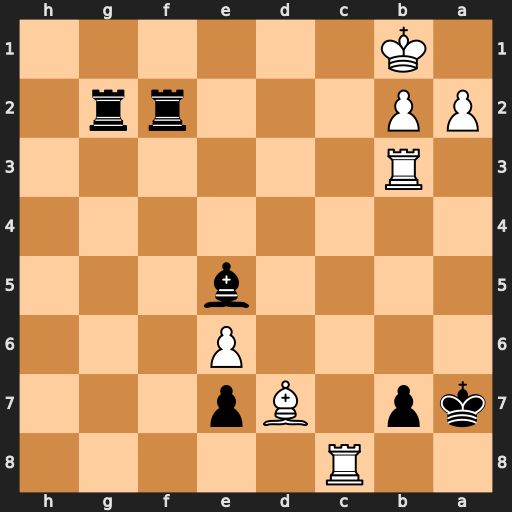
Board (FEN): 2R5/kp1Bp3/4P3/4b3/8/1R6/PP3rr1/1K6
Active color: b
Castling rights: -
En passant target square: -
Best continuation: Bxb2 Rxb2 Rxb2+